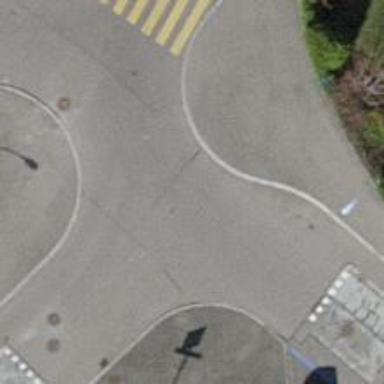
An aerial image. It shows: Unmarked crossing on footway.